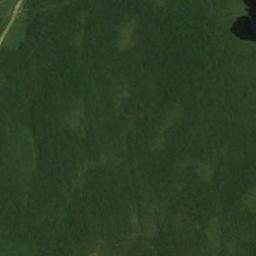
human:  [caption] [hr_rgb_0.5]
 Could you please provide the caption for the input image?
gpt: The meadow is dense but uneven .

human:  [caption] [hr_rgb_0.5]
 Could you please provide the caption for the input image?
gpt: A large lush green meadow covered with green grass .

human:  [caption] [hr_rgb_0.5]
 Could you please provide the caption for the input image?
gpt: This meadow has different sparsity in different places .

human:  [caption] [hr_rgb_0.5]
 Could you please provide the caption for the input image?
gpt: There are several trees on the grass .

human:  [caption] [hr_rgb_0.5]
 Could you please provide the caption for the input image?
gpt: A green and smooth meadow with green grass .